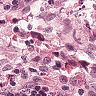
Metastatic tissue present: no